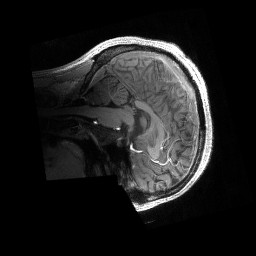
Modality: T1w
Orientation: sagittal
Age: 29
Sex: male